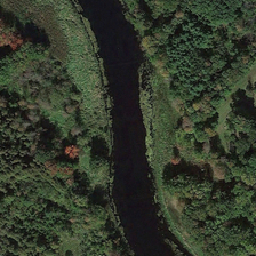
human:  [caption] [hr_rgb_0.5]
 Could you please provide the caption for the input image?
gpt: The river cuts across the land and is thickly wooded.

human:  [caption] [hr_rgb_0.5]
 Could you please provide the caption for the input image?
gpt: The river is above small ground.

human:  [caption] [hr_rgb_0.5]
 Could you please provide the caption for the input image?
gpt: here is a river running through the grassy land with trees on it .

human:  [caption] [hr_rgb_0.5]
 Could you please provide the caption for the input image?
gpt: here lies a black river passes through these beautiful woods .

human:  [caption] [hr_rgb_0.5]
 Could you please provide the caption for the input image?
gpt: The river lies over the earth with dense trees.